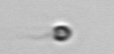
Label: flagellate